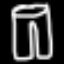
Label: pants